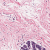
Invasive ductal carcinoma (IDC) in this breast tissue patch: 0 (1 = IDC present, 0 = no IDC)